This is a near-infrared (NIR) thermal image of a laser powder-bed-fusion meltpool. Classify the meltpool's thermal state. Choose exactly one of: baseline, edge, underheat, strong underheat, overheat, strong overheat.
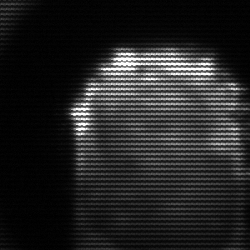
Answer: baseline